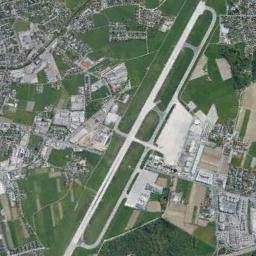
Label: airport